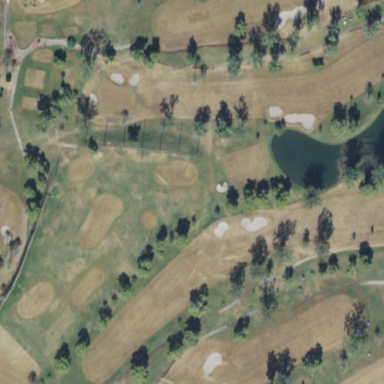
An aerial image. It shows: Grassy area designated as golf fairway.